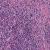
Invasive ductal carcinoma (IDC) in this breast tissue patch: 1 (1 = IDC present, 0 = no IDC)